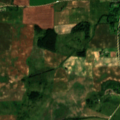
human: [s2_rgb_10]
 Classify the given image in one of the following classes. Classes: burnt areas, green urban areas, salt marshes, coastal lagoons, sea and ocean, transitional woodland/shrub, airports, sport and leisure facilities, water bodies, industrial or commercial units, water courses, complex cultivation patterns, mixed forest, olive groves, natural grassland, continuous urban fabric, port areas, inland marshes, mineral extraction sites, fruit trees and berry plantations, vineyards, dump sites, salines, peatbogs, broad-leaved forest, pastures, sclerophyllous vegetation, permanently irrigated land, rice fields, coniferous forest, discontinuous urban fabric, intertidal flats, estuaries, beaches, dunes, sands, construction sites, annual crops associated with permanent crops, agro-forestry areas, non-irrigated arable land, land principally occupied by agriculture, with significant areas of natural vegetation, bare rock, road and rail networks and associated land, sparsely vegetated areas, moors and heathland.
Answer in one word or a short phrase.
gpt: non-irrigated arable land, pastures, complex cultivation patterns, land principally occupied by agriculture, with significant areas of natural vegetation